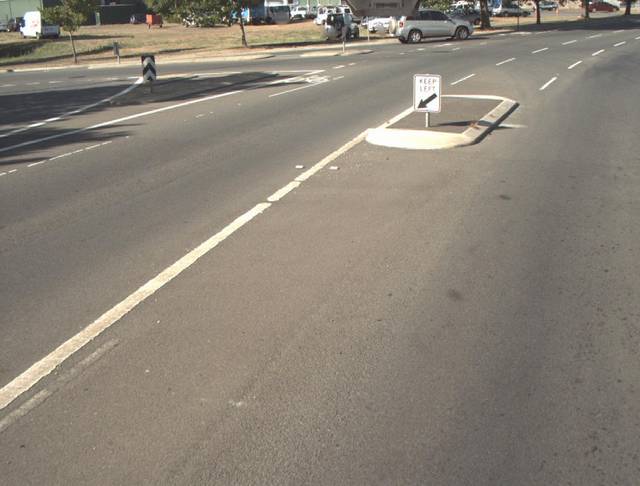
Region: Australia
Coordinates: -41.43, 147.143